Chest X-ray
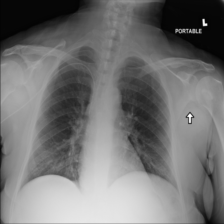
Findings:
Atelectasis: negative
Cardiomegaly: negative
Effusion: negative
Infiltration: negative
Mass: negative
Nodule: negative
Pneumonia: negative
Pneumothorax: negative
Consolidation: negative
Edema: negative
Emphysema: negative
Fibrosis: negative
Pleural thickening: negative
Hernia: negative